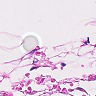
Metastatic tissue present: no